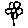
Label: flower